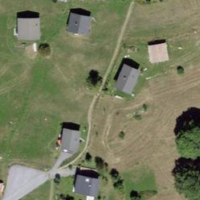
EUNIS habitat code: 55
Species observed at this site:
Dactylorhiza sambucina